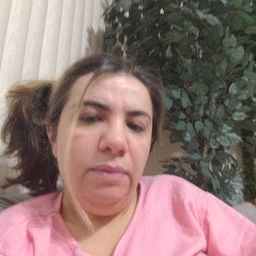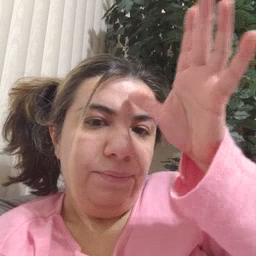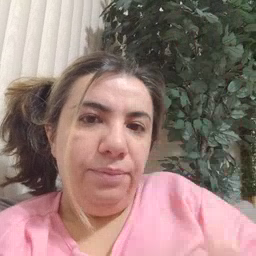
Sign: dad